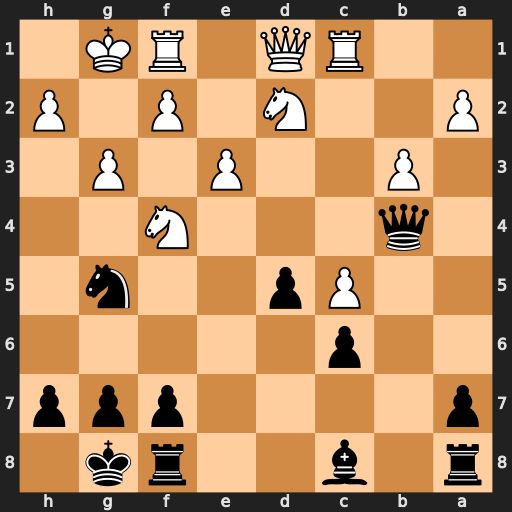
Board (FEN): r1b2rk1/p4ppp/2p5/2Pp2n1/1q3N2/1P2P1P1/P2N1P1P/2RQ1RK1
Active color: b
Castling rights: -
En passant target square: -
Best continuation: Qxd2 Qxd2 Nf3+ Kg2 Nxd2